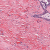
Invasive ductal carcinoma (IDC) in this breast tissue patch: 0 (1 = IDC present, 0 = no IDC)